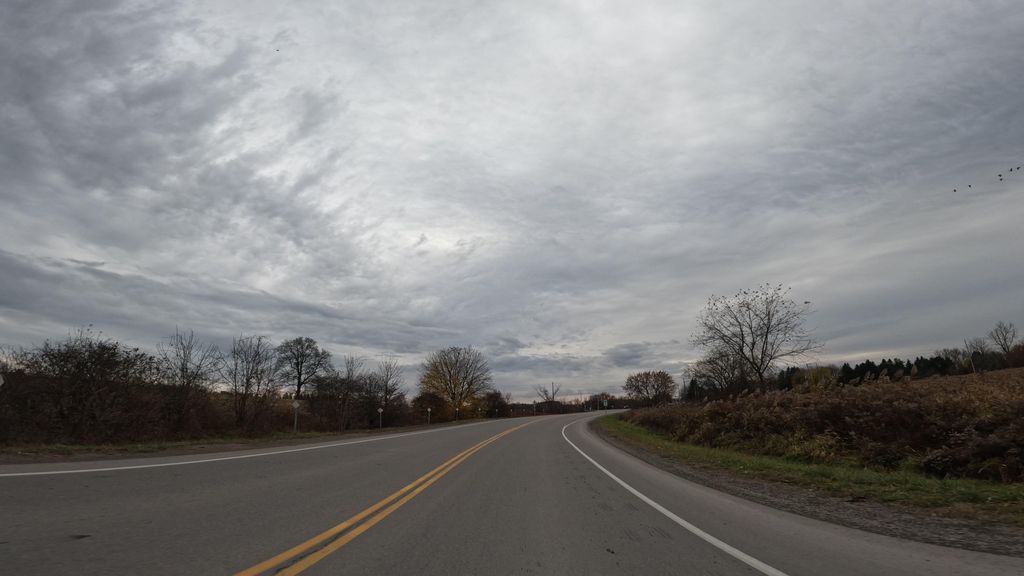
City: hamilton